Question: I am trying to have a yes/no switch in Lollipop. The <URL> actually does this nice. But this is what it looks like on my device:

How can I make the button background scale with it?
I tried settings a different background (thumb), but that one got cut off. Added padding somewhat fixed it, but hey, this should not be something I need to fiddle around with to get to work..doing that is my backup plan if no-one has an answer here ;)
Someone any ideas?
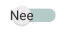
Answer: Just came to a similar conclusion. Based on my readings around how the new 'Switch' / 'android.support.v7.widget.SwitchCompat' widgets should be used it appears that the right thing to do here is to adjust design to fit with Lollipop or move widget type to radio buttons if appropriate.